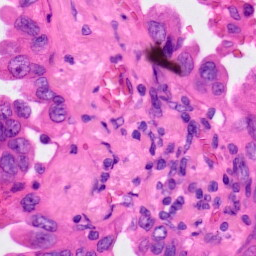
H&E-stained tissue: Lung